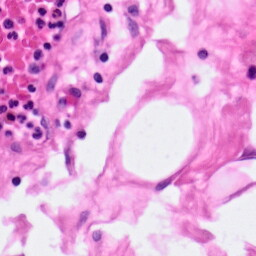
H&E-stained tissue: Pancreatic